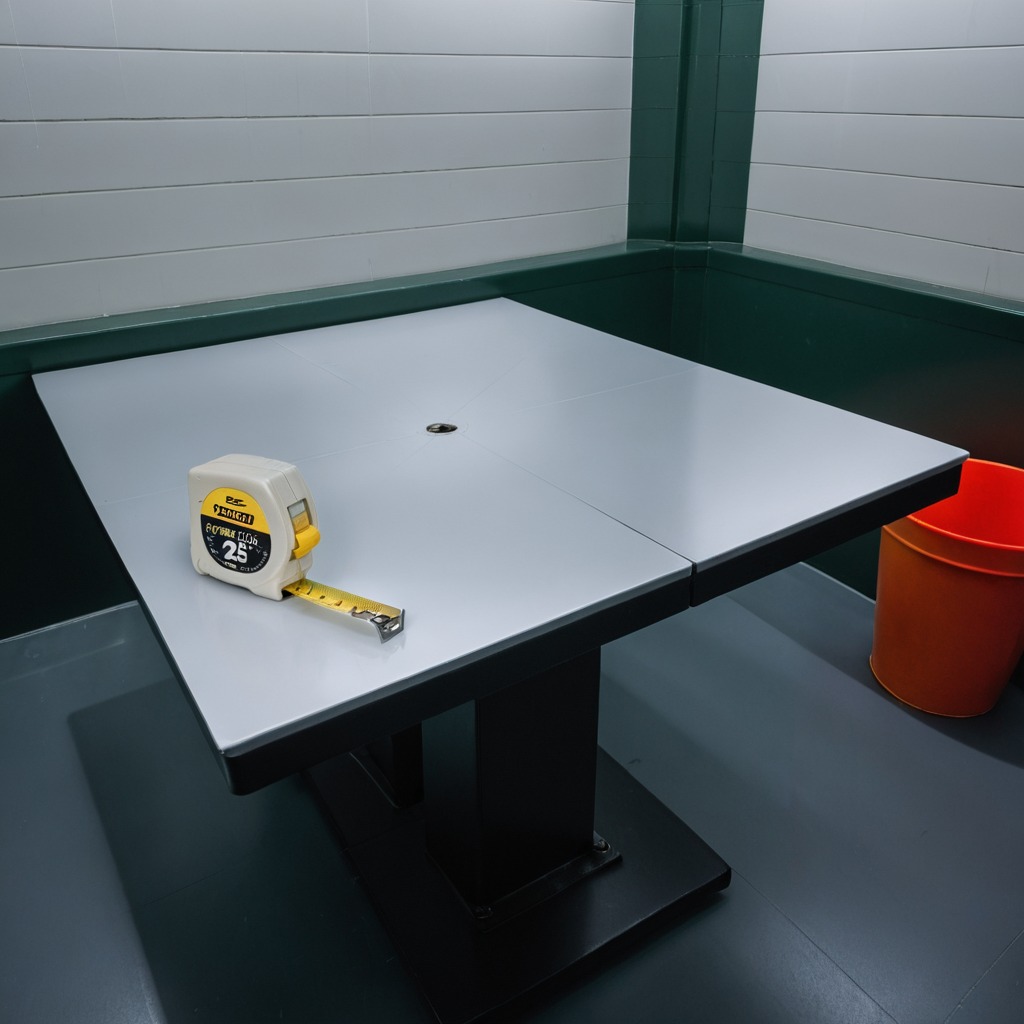
A measuring tape is lying on a clean empty table in a railway signal maintenance room lit by harsh overhead fluorescents photorealistic surface textures crisp shadows high dynamic range